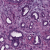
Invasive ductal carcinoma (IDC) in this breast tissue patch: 1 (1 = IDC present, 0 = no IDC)